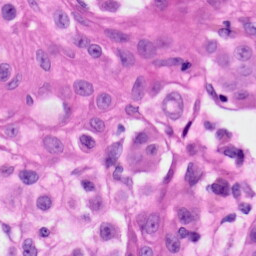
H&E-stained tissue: Skin